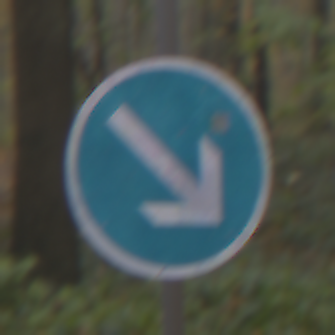
Verkehrszeichen: VorgeschriebeneVorbeifahrtRechts
Umgebung: Outdoor, Nature
Tageszeit: MorningAfternoon
Wetter: Overcast
Licht: Natural
Jahreszeit: Autumn
Kontrast: LowContrast